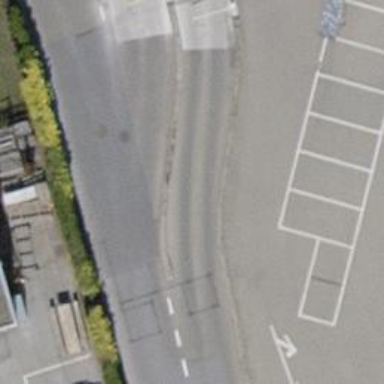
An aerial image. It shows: Kerb serving as barrier.